Interaction volume radius: 10 \u00c5
Interaction volume height: 15 \u00c5
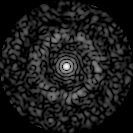
Disorder parameter: 0.8171